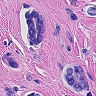
Metastatic tissue present: yes